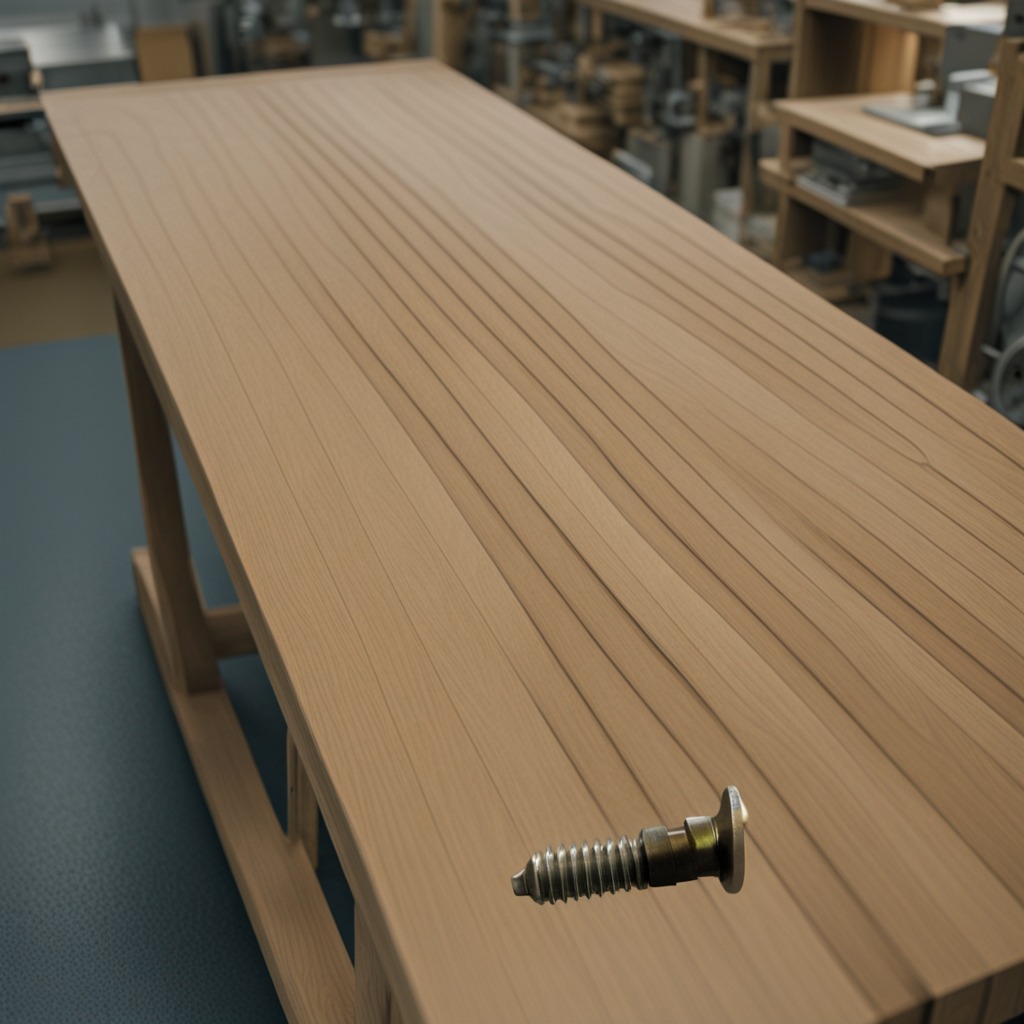
A metal screw lies on a workbench inside a coastal fishing gear workshop.